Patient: sex M, age 71
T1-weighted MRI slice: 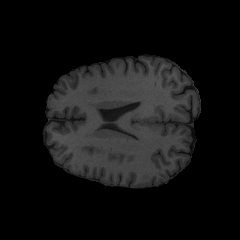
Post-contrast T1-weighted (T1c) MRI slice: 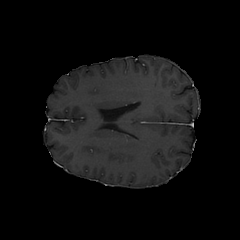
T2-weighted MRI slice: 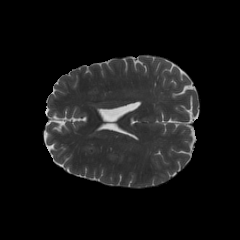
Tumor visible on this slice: no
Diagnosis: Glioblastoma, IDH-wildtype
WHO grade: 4